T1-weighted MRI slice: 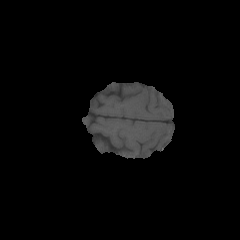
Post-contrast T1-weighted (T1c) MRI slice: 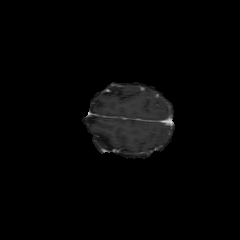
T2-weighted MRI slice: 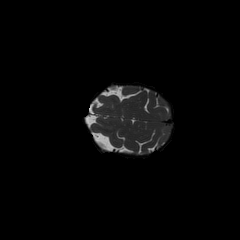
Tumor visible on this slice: no